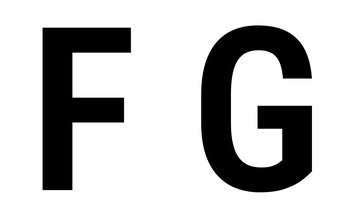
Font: Roboto_Condensed_SemiBold